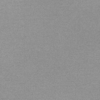
Label: dusty